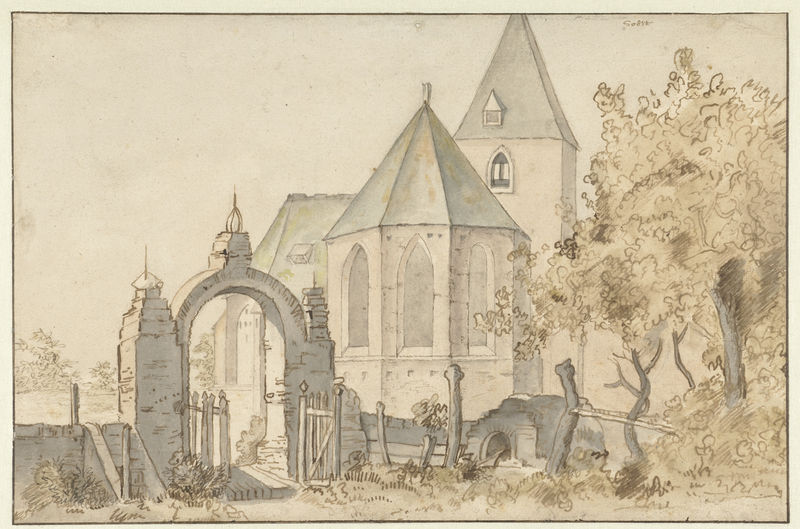
Titel: Kerk te Soest
Künstler: Anthonie van Borssom
Standort: Amsterdam
Institution: Rijksmuseum
Schlagwörter: baum, gemälde, weiß, aquarell, bäume, gelb, grün, kirchturm, abend, fenster, grau, skizze, tür, zeichnung, dach, gebäude, haus, schloss, zaun, architektur, bild, gatter, kirche, sträucher, gotik, turm, dächer, mauer, tor, eingang, tusche, ruine, kloster, palast, torbogen, idyll, friedhof, villa, spitzbogen, ländlich, lanschaft, apsis, chor, gabäude